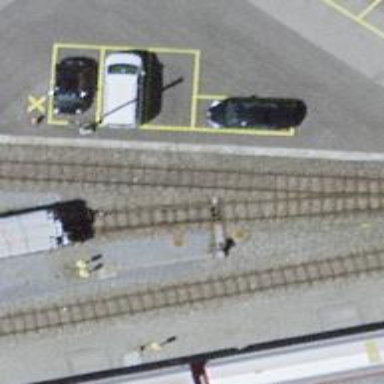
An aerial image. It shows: Railway switch.